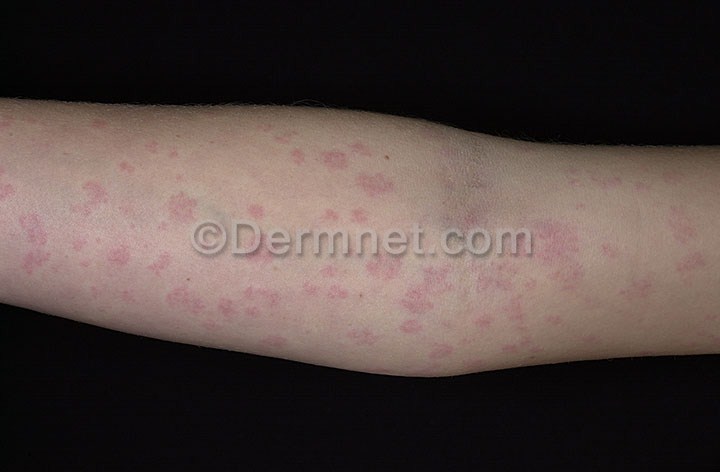
Disease: Exanthems and Drug Eruptions